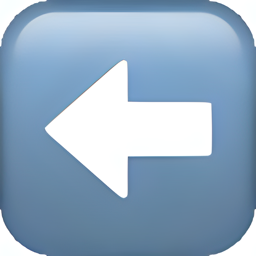
Name: leftwards black arrow
Emoji: ⬅
Group: Symbols
Sub-group: arrow